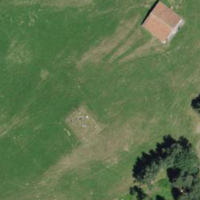
EUNIS habitat code: 55
Species observed at this site:
Coronella austriaca